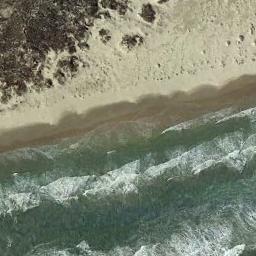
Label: beach